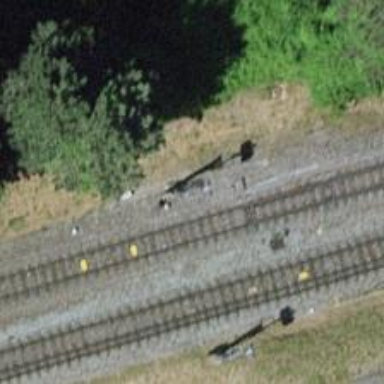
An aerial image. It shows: Railway signal.